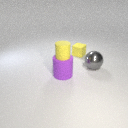
large purple rubber cylinder below small yellow rubber cylinder